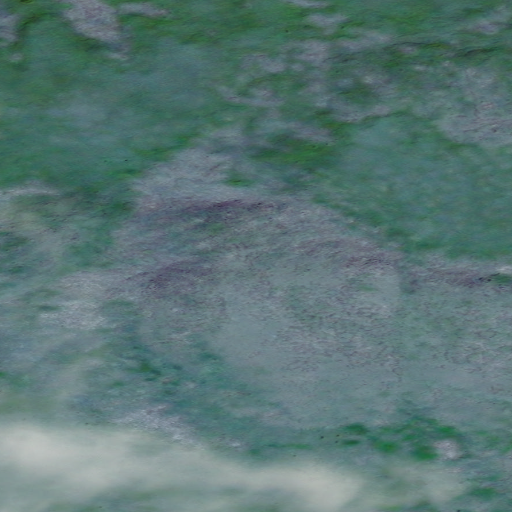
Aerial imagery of mountain in Alaska named Sun Mountain containing only unknown